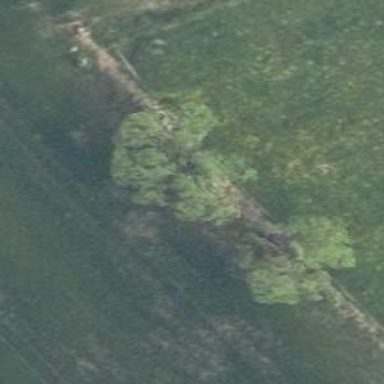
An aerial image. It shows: Deciduous broadleaved tree.